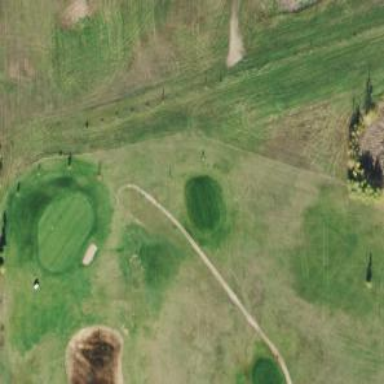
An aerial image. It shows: Footway that resembles golf path.